Field crop: maize
Growth stage: 1
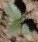
Species: datura